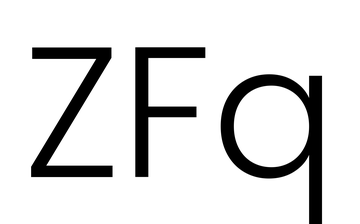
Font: Poppins-Light